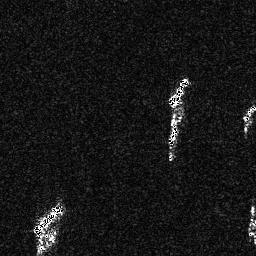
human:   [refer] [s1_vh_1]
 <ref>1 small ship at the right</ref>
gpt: <box>[[94, 41, 99, 47, 0]]</box>